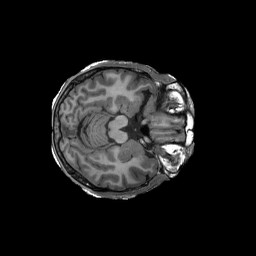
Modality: T1w
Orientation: axial
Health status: ill
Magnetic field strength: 3 T